【题型】选择题　【知识点】平面几何　【难度】easy
在测量过程中，常常会遇到仰角和俯角，图中是俯角的角是（\quad）

\vspace{1em}

\ \ A. $\angle 1$ \quad\quad B. $\angle 2$ \quad\quad C. $\angle 3$ \quad\quad D. $\angle 4$
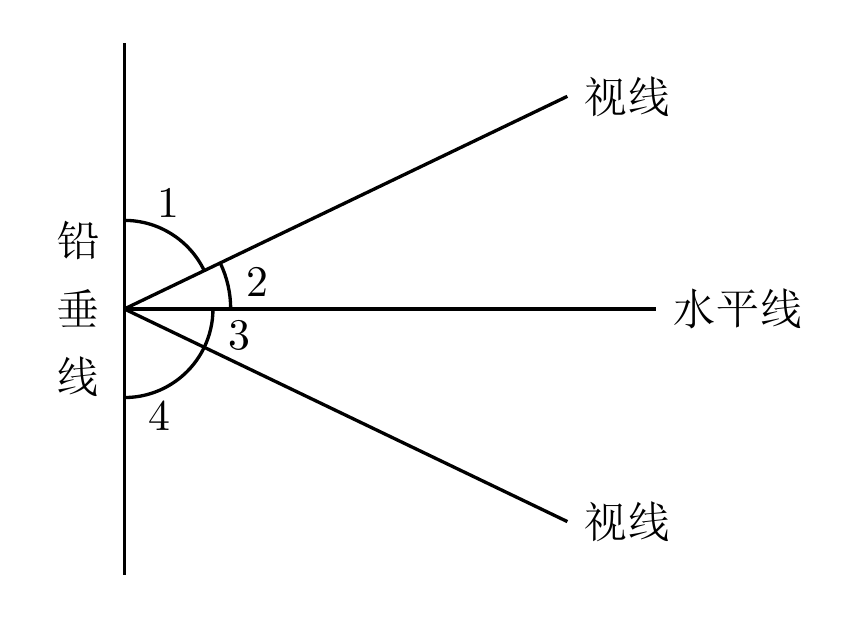
【解答】

【答案】C

【分析】根据俯角的定义解答即可。本题考查了仰角，俯角，熟练掌握定义是解题的关键。

【详解】解：根据题意，是俯角的是$\angle 3$。

故选：C。